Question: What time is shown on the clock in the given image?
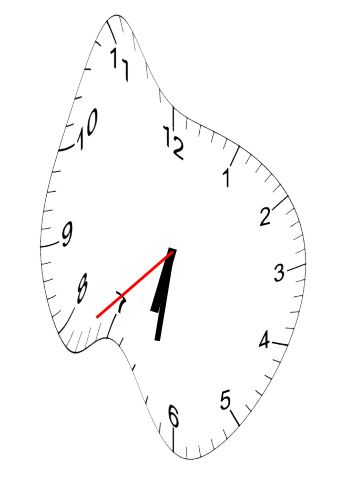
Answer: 06:31:38